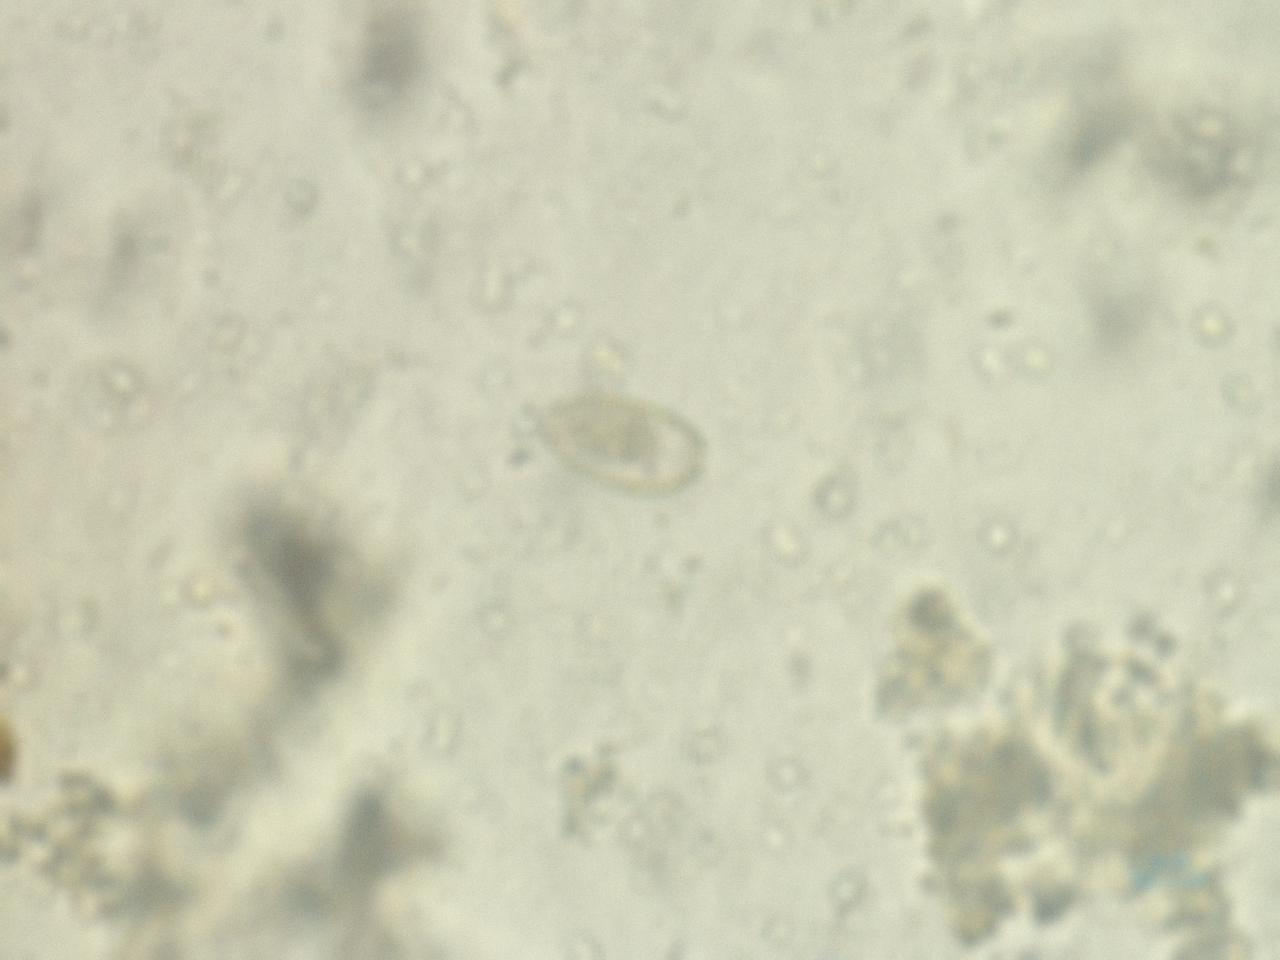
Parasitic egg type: Capillaria philippinensis